Field crop: maize
Growth stage: 2
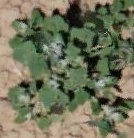
Species: chenopodium